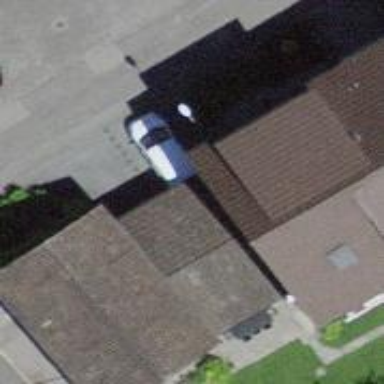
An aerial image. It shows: Building with gabled roof made of roof tiles. The roof is oriented across the structure.